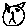
Label: cat